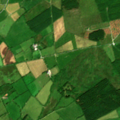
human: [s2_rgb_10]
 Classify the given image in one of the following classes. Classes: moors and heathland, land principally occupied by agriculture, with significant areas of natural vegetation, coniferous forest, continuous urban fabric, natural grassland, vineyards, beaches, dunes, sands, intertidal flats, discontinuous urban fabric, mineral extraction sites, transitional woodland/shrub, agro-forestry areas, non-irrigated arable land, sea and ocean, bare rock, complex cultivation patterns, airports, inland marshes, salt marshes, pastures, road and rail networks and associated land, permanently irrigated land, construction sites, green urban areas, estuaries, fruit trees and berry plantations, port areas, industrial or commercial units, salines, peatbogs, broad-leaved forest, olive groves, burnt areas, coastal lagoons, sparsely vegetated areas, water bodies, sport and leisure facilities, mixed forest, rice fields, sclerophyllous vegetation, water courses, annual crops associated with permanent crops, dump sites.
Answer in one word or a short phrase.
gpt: pastures, transitional woodland/shrub